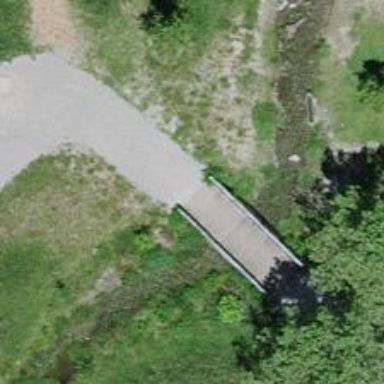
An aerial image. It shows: Footway on bridge.